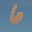
Label: 6